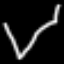
Label: diamond